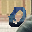
Label: 0